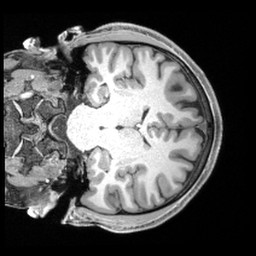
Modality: T1w
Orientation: coronal
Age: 21
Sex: male
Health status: healthy
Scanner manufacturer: siemens
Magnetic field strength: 3 T
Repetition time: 2.4 s
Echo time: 0.00194 s